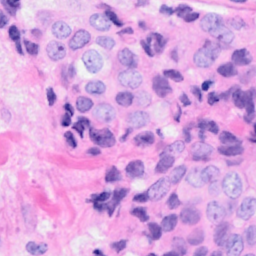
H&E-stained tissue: Breast